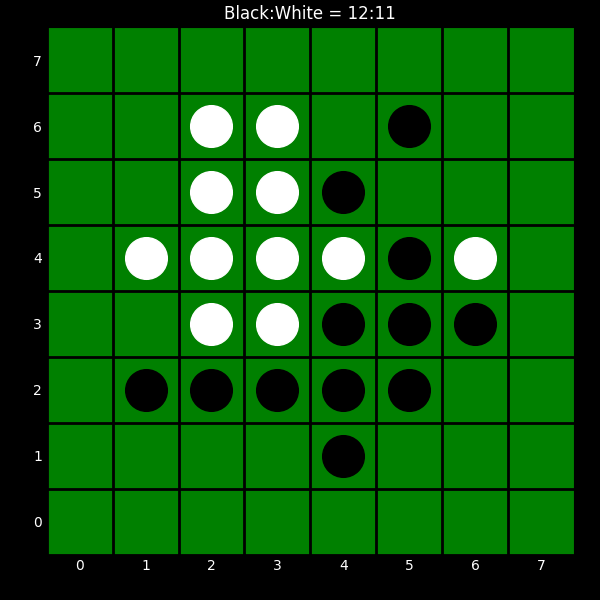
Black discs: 12
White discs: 11